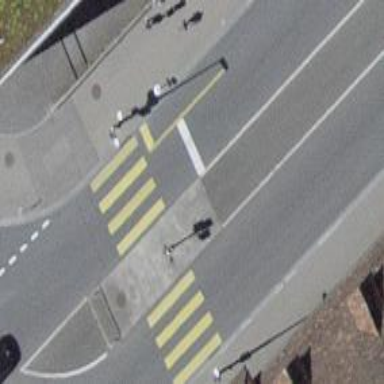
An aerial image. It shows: Crossing with traffic signals and pedestrian island.